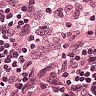
Metastatic tissue present: no